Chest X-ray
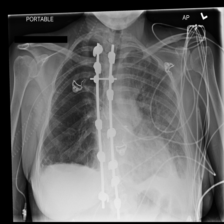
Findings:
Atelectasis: negative
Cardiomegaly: negative
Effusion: negative
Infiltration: negative
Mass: negative
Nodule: negative
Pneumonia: negative
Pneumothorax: negative
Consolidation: negative
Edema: negative
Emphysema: negative
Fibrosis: negative
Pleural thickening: negative
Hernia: negative